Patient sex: F
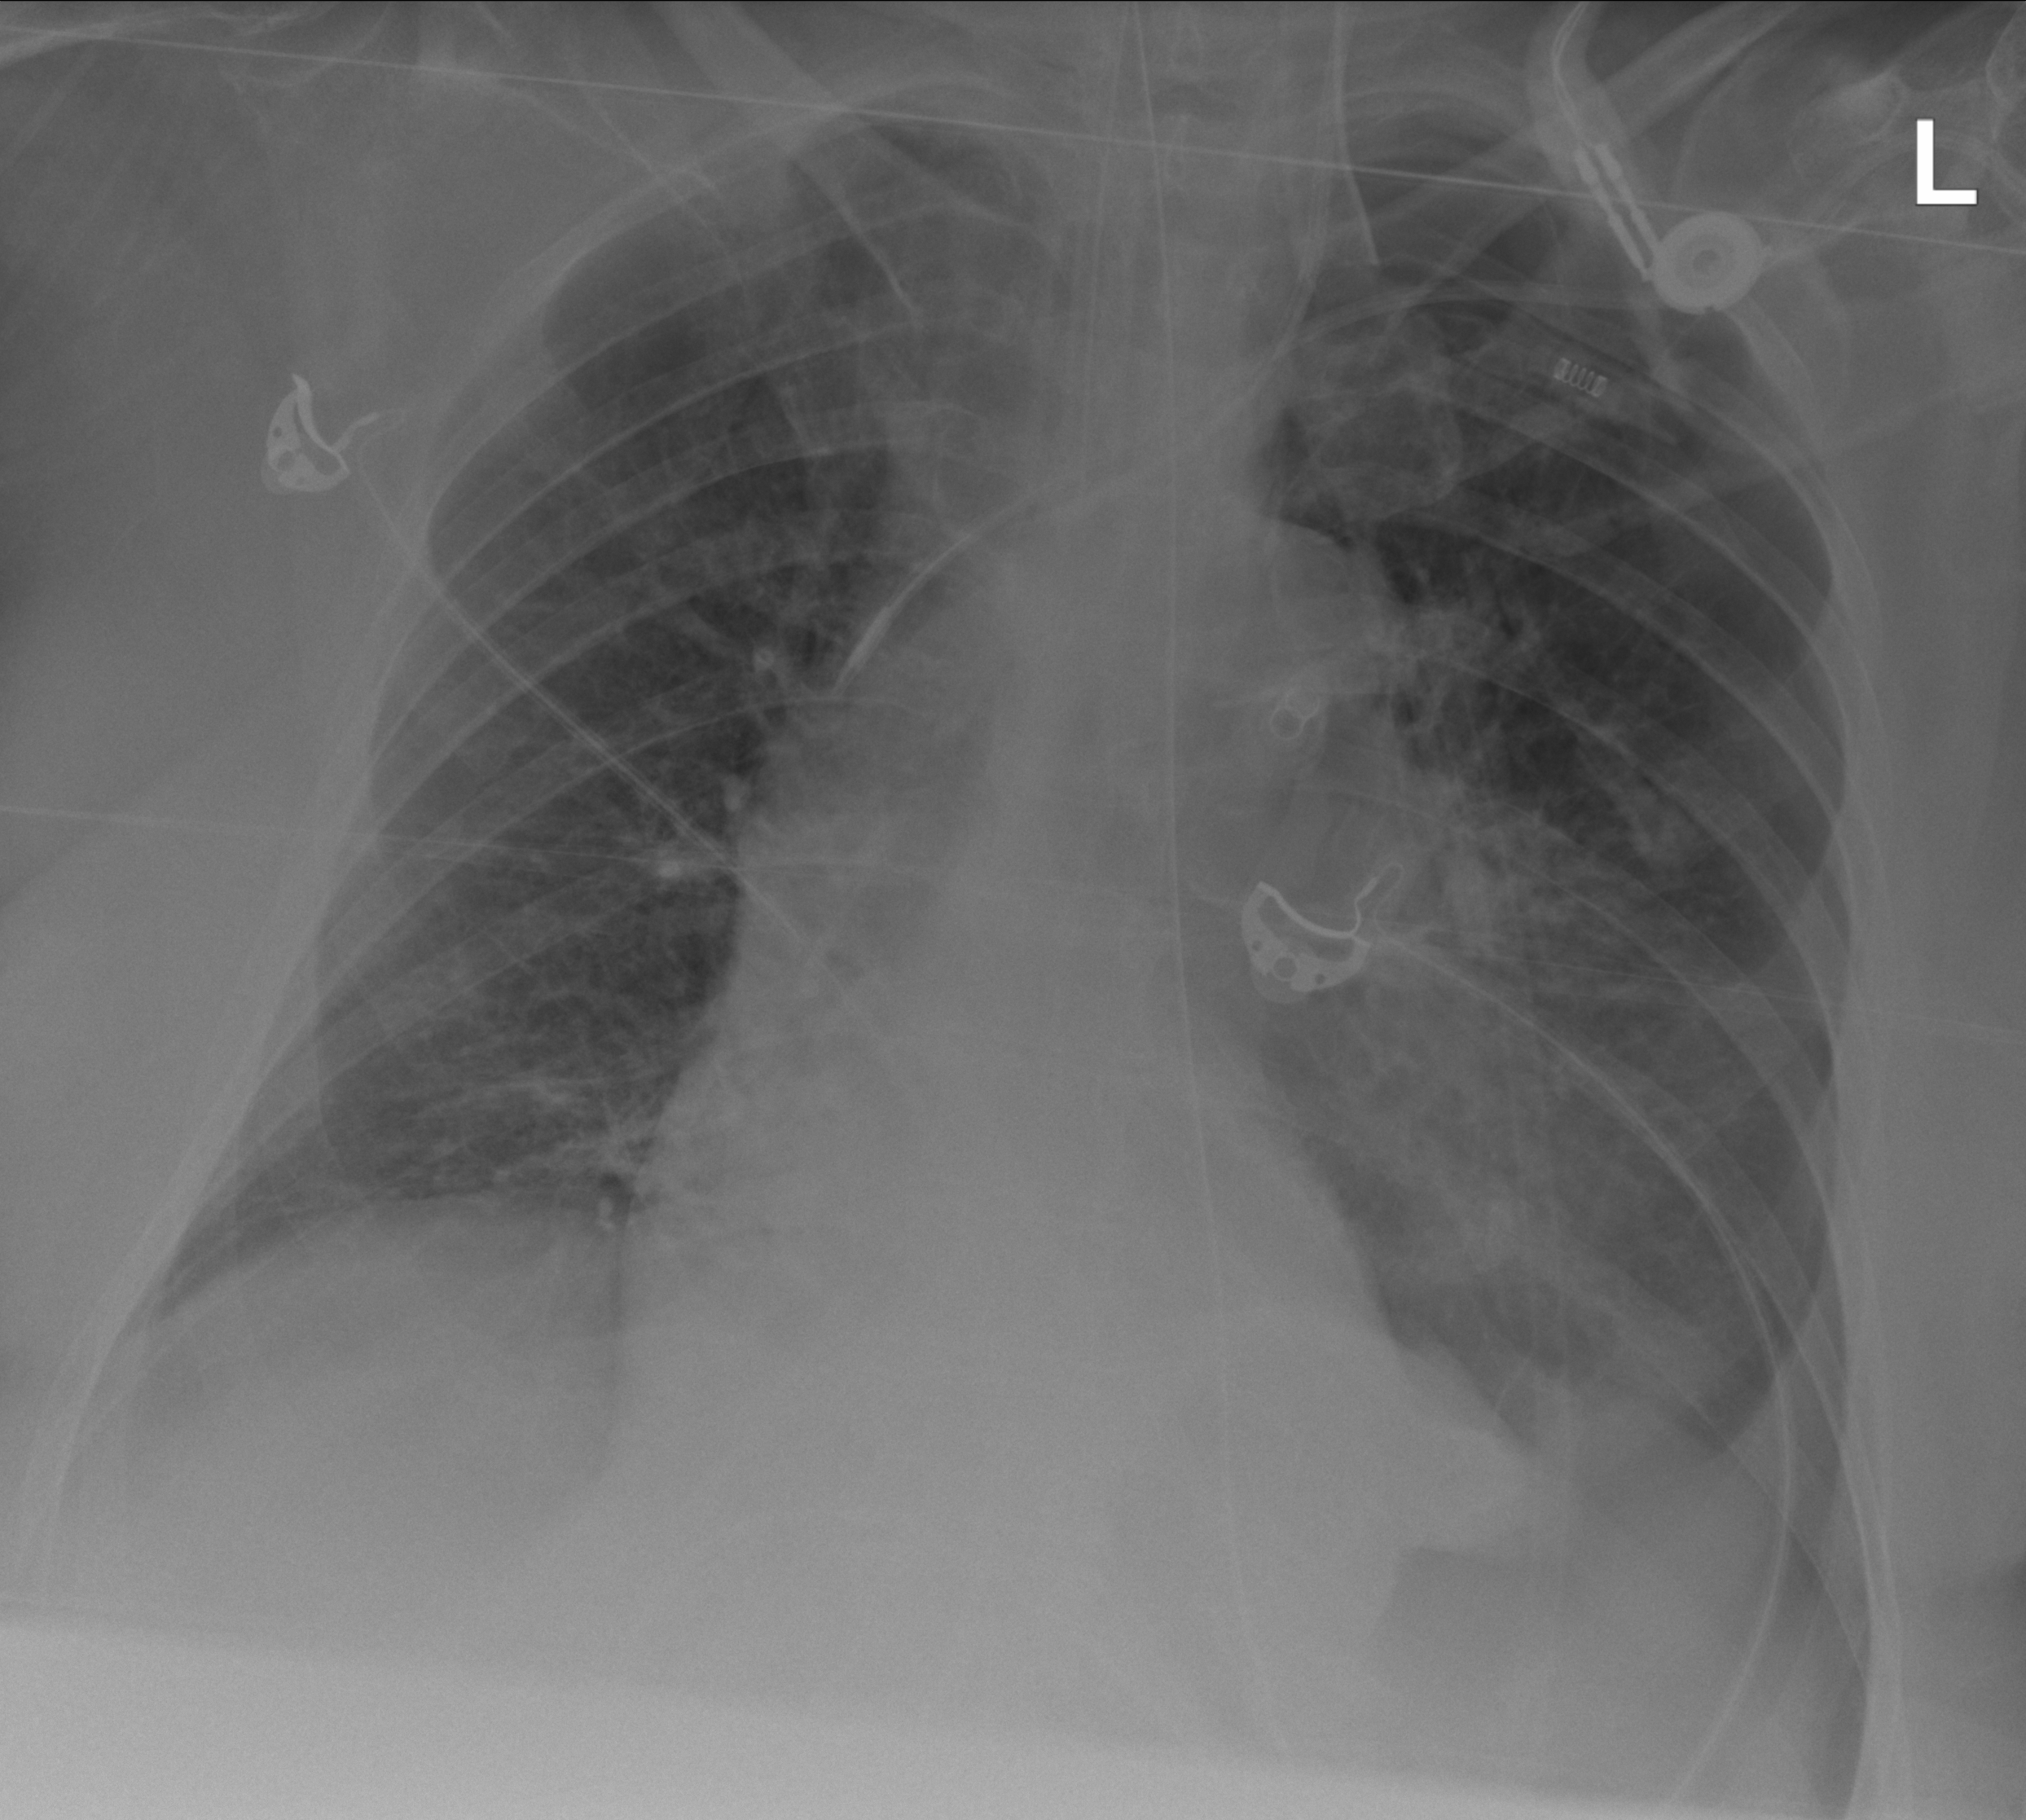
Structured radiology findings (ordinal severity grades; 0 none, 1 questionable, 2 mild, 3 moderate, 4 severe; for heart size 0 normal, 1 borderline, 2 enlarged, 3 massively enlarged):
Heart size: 0
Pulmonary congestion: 0
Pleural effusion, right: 0
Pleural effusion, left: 2
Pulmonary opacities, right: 0
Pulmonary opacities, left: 2
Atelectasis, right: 2
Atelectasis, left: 2